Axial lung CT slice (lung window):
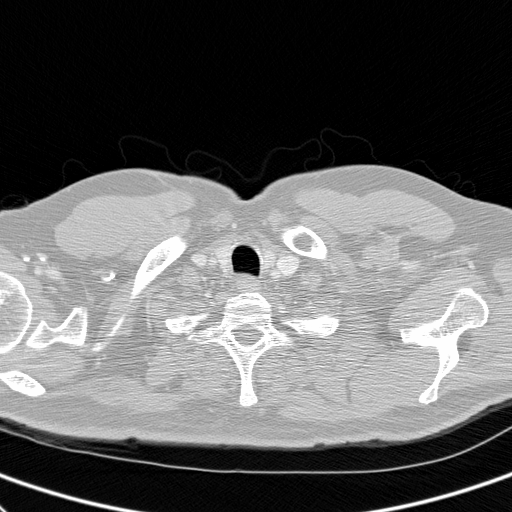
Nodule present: no